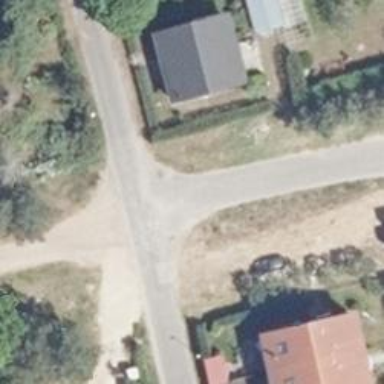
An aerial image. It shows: Residential road.